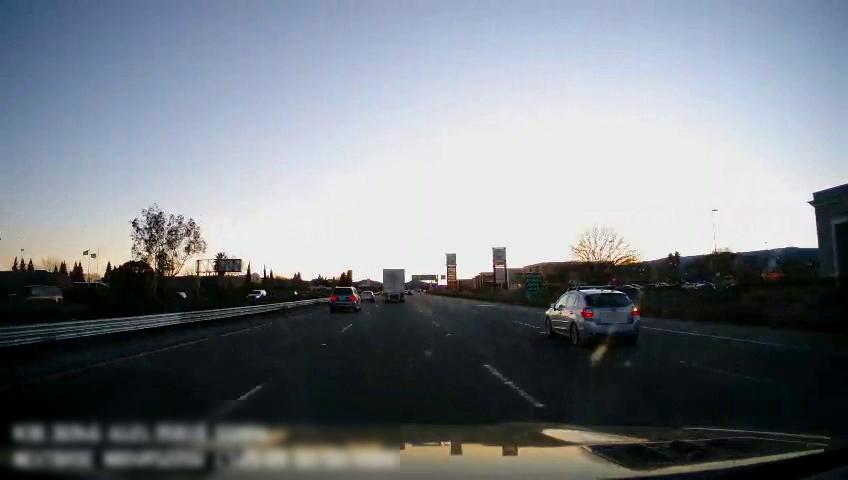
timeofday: Dusk/Dawn/Twilight
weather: Cloudy
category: Drivable Space
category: Vehicles | SUV
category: Vehicles | Car
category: Vehicles | SUV
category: Vehicles | Car
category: Vehicles | SUV
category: Vehicles | Truck
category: Vehicles | SUV
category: Lanes | Alternate Lane
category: Lanes | Current Lane
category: Lanes | Current Lane
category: Lanes | Alternate Lane
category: Lanes | Alternate Lane
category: Traffic | Signs
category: Traffic | Signs